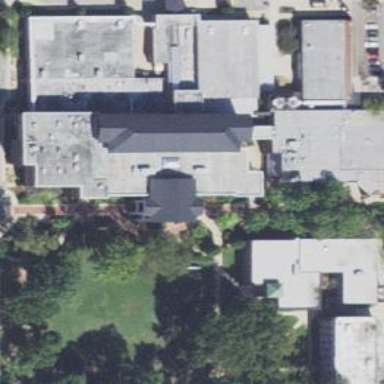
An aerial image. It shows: Flat-roofed university building.